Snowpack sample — Buffalo Mountain, Silverthorne, Colorado, USA (1/25/25, 10:11 AM MST)
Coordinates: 39.6222, -106.1139
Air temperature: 22 °F
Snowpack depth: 110 cm
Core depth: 40 cm
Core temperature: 46.4 °F
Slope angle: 12°, slope face: 102°
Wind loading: high
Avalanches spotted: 0
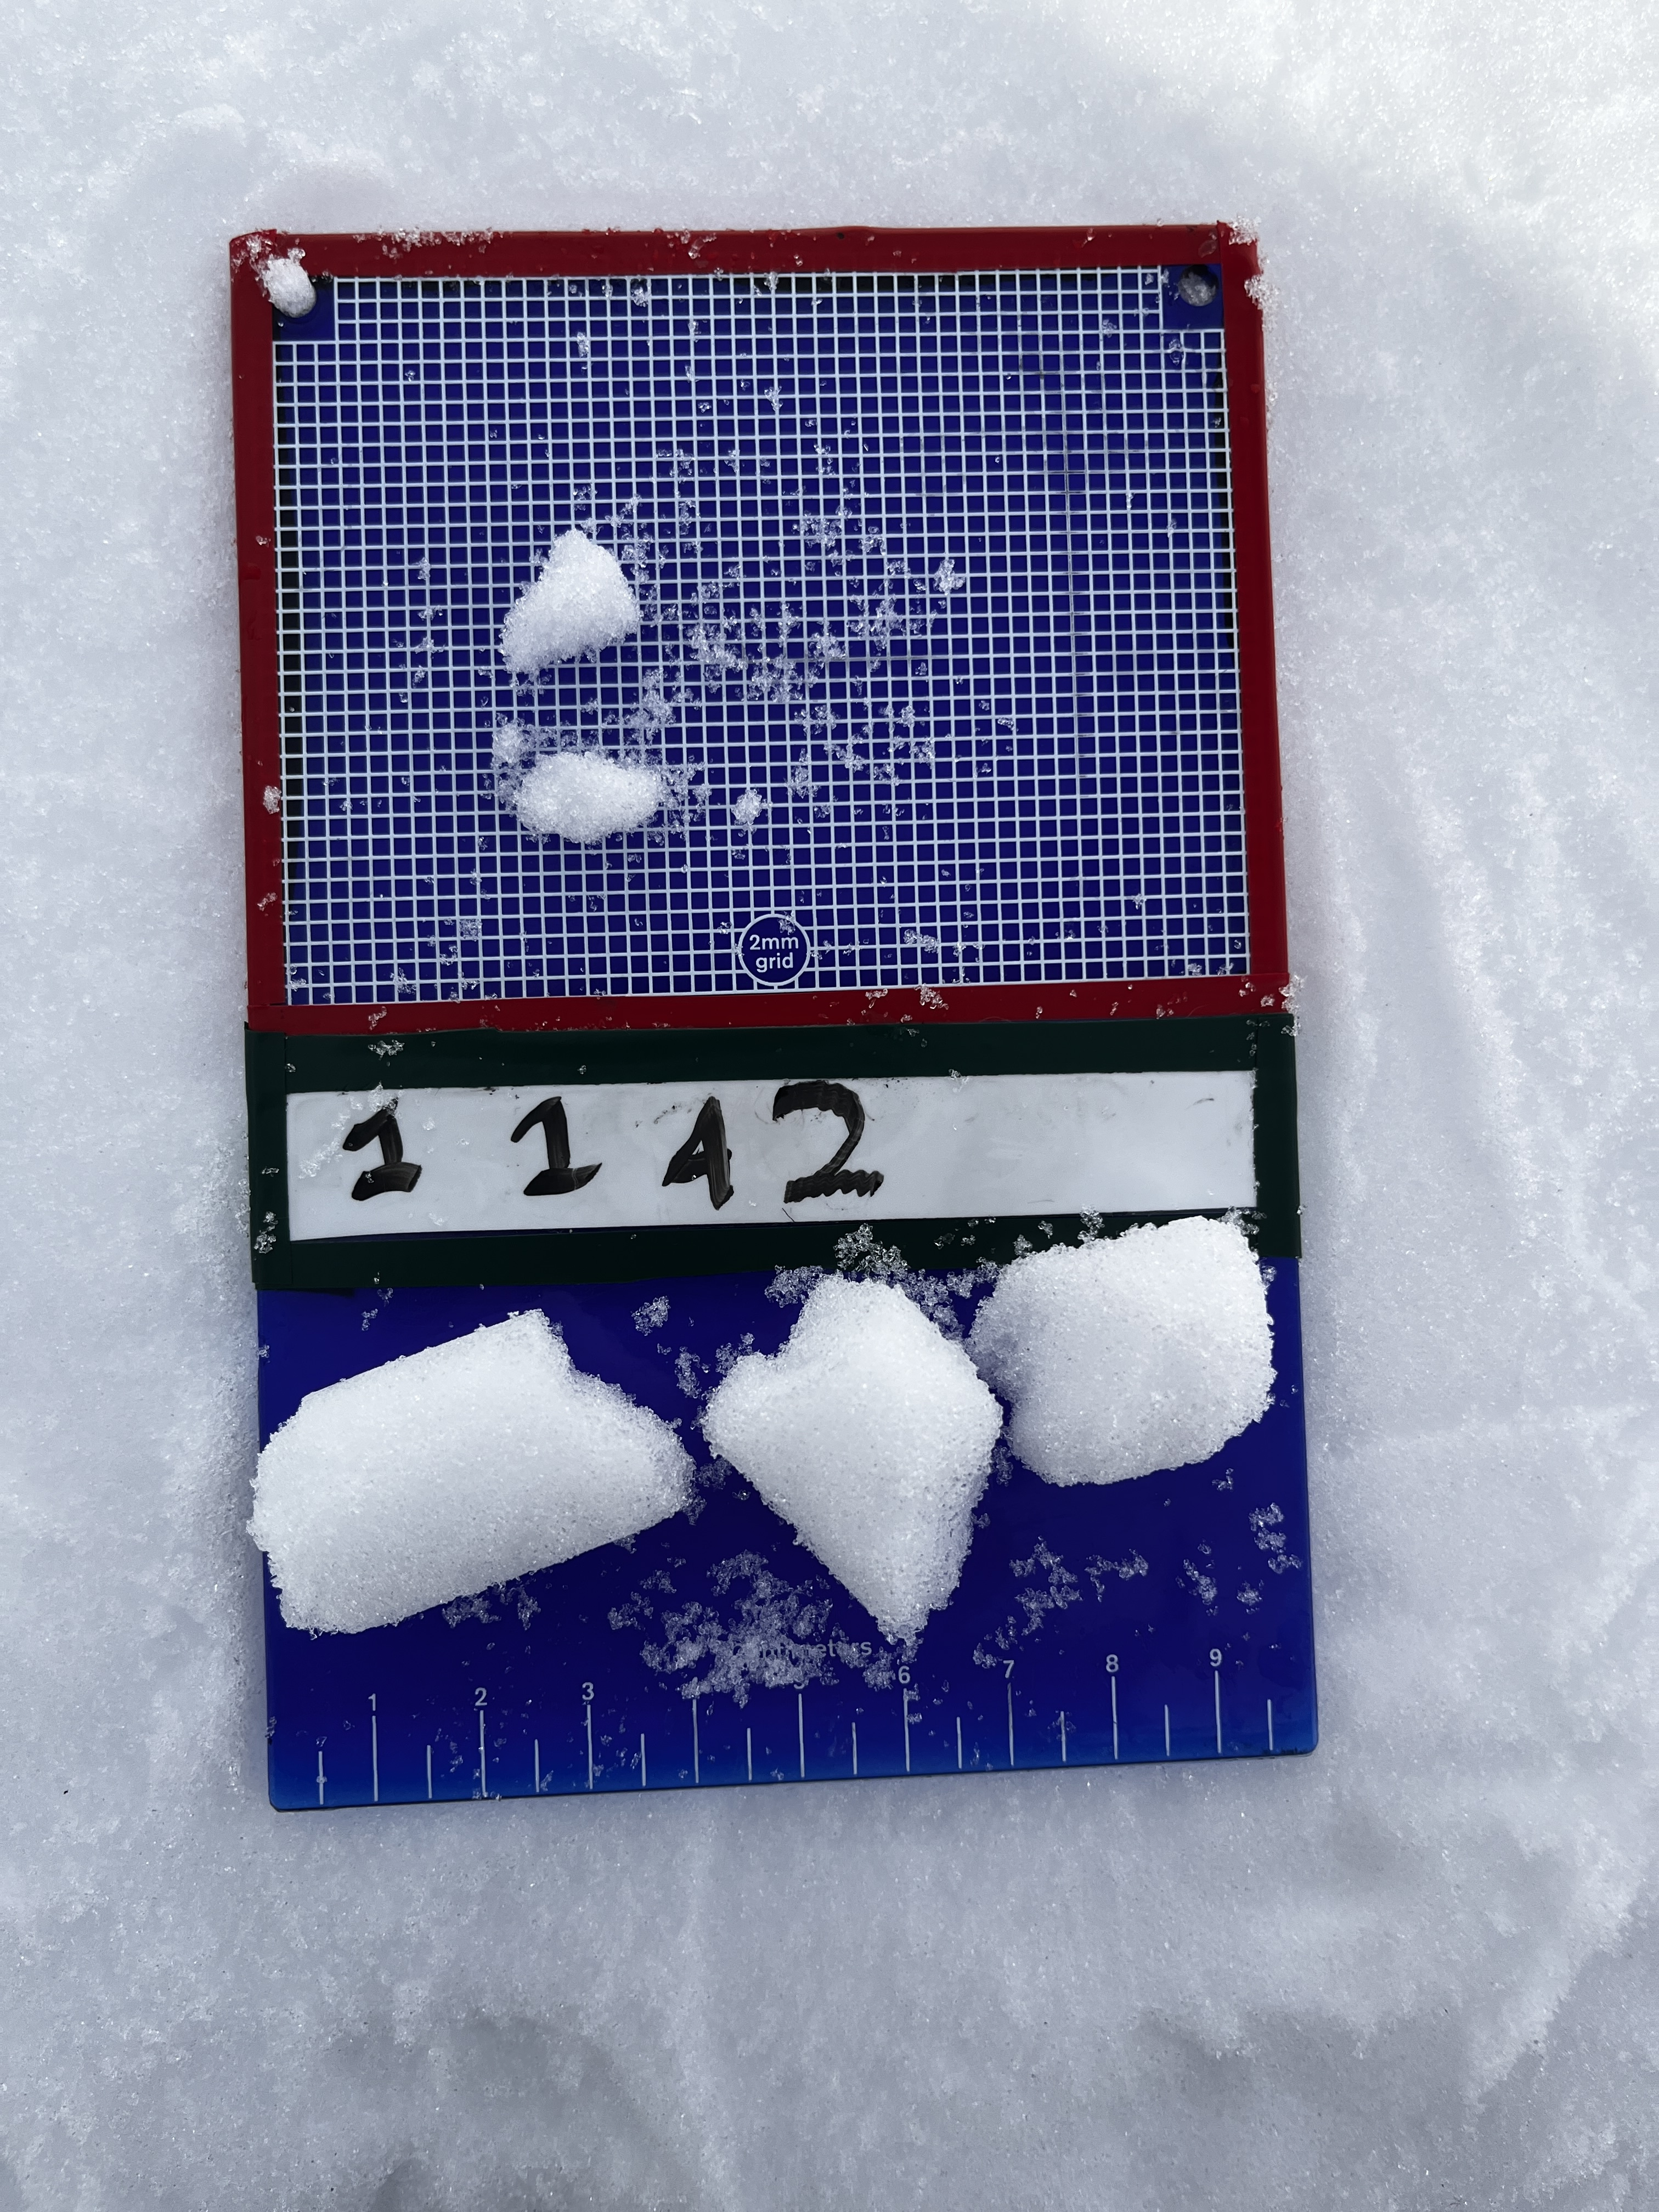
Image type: crystal_card
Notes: No avalanches nearby, collected on the outskirts of a fire break 15 meters from the treeline, on way to Buffalo and Red Mountain